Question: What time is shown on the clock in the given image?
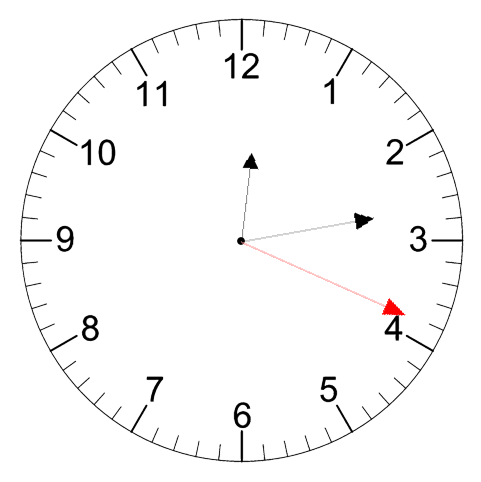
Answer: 12:13:19